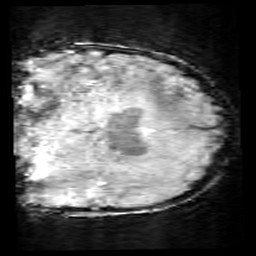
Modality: SWI
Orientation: coronal
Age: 9
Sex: male
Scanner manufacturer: siemens
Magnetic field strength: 3 T
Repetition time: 0.027 s
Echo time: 0.02 s